Question: Can I go through equal boxed areas in the scatter plot, so I can calculate how many there are on average on each box?
Or, is there a specific function in python to calculate this?
I don't want a colored density plot, but a number that represents the density of these points in the scatter plot.
Here is for example a plot of the eigenvalues of a random matrix:

How would I find their density?
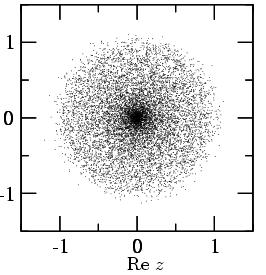
Answer: '''
from scipy import linalg as la
e = la.eigvals(my_matrix)
hist,xedges,yedges = np.histogram2d(e.real,e.imag,bins=40,normed=False)
'''
So in this case, 'hist' would be a 40x40 array (since bins=40). Its elements are the number of eigenvalues for each bin.
Thanks to @jepio and @plonser for the comments.